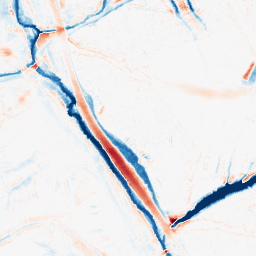
Category: morphological
Decomposition family: tophat_combined
Decomposition parameters: size: 10
Upsampling method: sinc_blackman
Upsampling parameters: scale: 2
kernel_size: 8
Upsampling scale: 2